Interaction volume radius: 5 \u00c5
Interaction volume height: 10 \u00c5
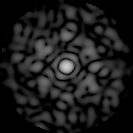
Disorder parameter: 0.8178